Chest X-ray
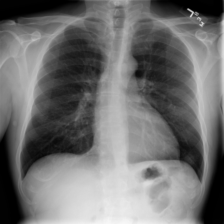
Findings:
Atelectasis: negative
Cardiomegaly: negative
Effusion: negative
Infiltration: negative
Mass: negative
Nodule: negative
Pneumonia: negative
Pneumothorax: negative
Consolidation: negative
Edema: negative
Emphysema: negative
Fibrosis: negative
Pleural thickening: negative
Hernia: negative